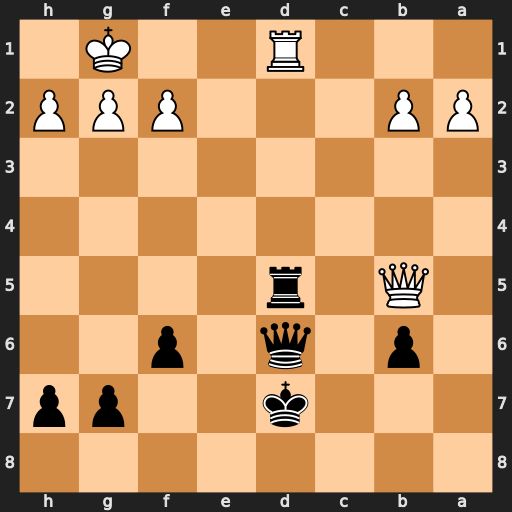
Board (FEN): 8/3k2pp/1p1q1p2/1Q1r4/8/8/PP3PPP/3R2K1
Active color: b
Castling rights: -
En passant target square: -
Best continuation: Rxb5 Rxd6+ Kxd6